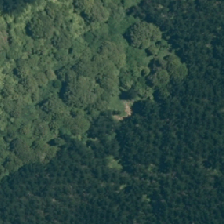
Land cover: broadleaved_indigenous_hardwood